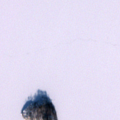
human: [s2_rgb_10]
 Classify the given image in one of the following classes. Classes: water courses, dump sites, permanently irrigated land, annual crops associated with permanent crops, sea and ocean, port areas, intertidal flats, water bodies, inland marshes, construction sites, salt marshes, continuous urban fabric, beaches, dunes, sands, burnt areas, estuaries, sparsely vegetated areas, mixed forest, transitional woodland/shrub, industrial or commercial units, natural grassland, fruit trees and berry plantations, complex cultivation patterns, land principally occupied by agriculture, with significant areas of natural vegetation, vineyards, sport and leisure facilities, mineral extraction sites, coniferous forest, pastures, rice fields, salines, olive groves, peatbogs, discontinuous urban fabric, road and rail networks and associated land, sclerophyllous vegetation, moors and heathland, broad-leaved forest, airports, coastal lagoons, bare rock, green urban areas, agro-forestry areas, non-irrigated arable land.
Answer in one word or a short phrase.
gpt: water bodies